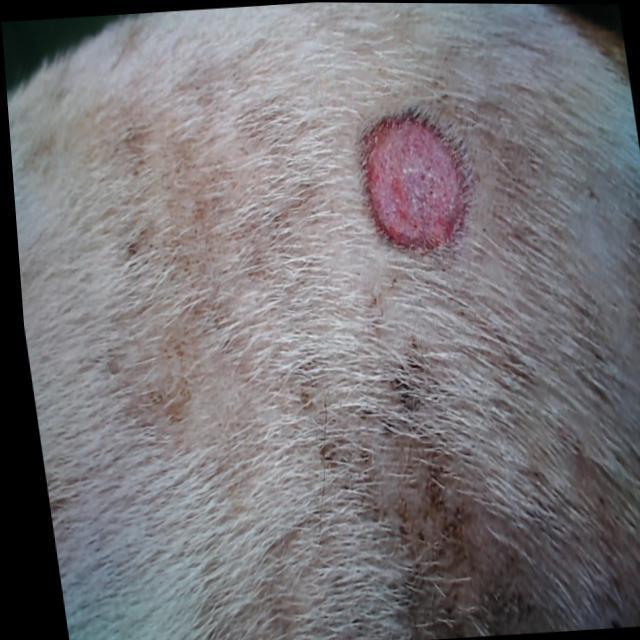
Canine ringworm (Dermatophytosis) — fungal infection caused by Microsporum or Trichophyton. Presents with circular alopecia, scaling, crusting, and broken hairs.